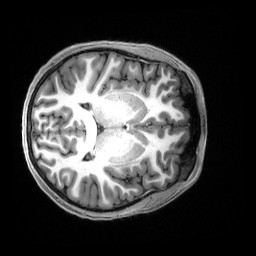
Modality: T1w
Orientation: axial
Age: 22
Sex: female
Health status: healthy
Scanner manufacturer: siemens
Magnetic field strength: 3 T
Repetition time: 2.5 s
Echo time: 0.00222 s